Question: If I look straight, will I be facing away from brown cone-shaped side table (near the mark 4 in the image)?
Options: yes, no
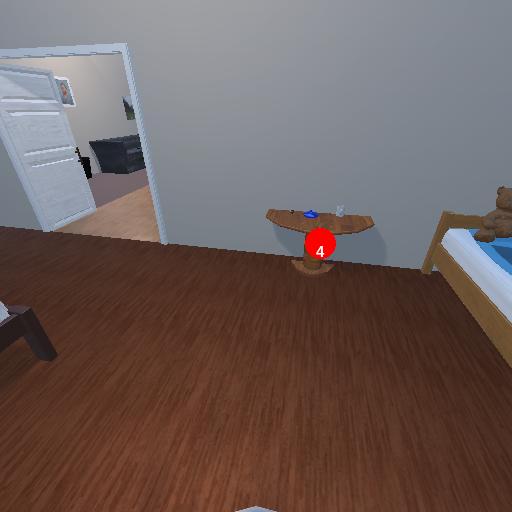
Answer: yes